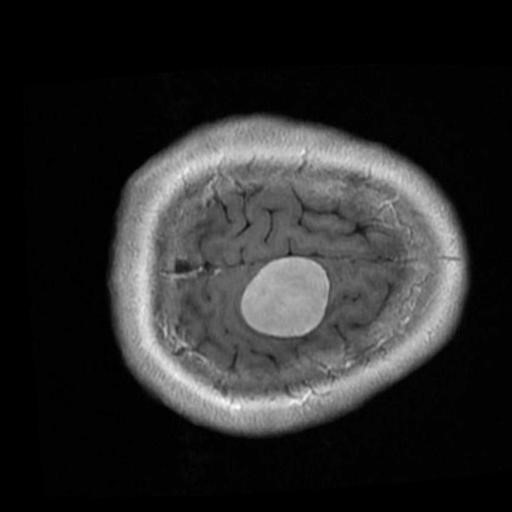
Label: brain_menin